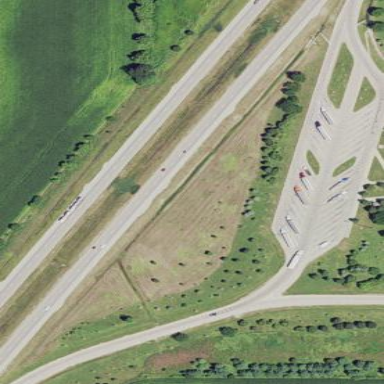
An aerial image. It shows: Rest area along the road.